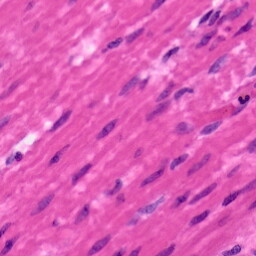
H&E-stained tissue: Pancreatic